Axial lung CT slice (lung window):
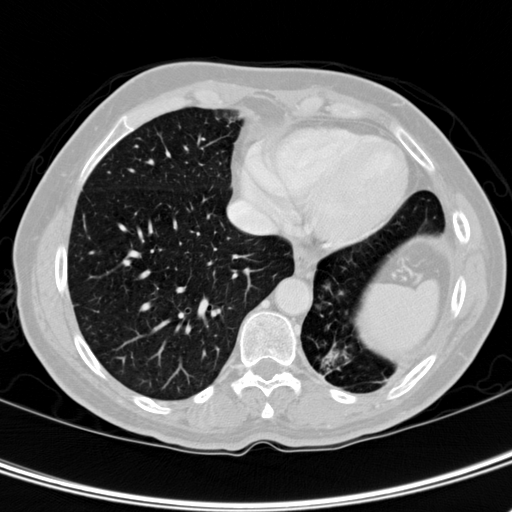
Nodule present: no